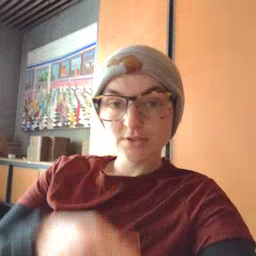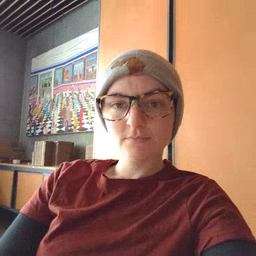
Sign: dad